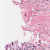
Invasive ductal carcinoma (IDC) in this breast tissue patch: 0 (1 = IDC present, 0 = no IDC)